Aerial crown-view tile of a tropical tree (Barro Colorado Island, Panama), acquired 20250915:
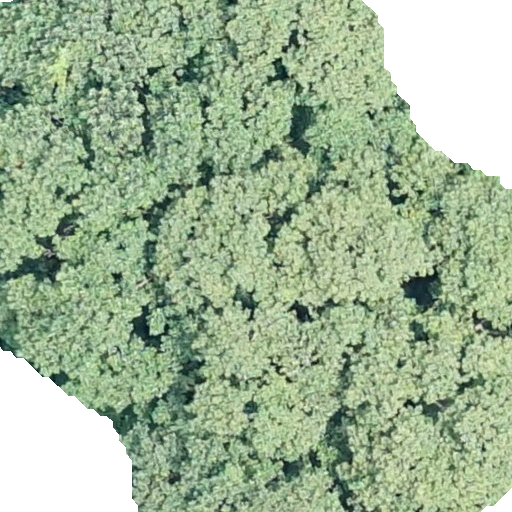
Species: Hieronyma alchorneoides
GBIF accepted scientific name: Hieronyma alchorneoides
Crown area: 441.561 m²